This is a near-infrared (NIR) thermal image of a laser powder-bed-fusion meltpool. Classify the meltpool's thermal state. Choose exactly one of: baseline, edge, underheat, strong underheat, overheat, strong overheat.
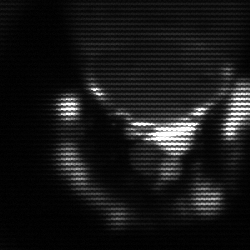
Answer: edge